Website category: jobs
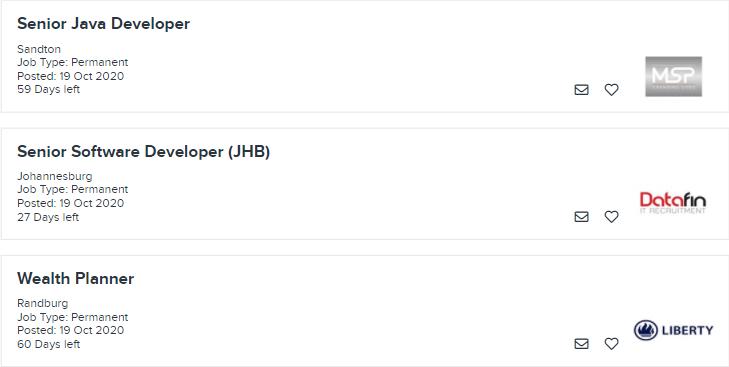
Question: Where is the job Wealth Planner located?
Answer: Randburg

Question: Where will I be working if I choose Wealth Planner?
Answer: Randburg

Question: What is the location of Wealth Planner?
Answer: Randburg

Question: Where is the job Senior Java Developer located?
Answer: Sandton

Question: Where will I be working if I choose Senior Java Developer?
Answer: Sandton

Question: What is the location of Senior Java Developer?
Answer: Sandton

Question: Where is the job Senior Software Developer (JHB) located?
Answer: Johannesburg

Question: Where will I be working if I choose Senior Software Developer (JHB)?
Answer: Johannesburg

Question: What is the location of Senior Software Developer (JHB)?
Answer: Johannesburg

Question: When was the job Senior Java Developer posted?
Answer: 19 Oct 2020

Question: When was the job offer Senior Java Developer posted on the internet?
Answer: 19 Oct 2020

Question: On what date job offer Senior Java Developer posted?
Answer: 19 Oct 2020

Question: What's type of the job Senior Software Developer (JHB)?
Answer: Job Type: Permanent

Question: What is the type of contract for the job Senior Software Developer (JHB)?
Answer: Job Type: Permanent

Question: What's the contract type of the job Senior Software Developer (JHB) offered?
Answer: Job Type: Permanent

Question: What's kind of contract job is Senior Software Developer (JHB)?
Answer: Job Type: Permanent

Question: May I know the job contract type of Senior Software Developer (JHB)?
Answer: Job Type: Permanent

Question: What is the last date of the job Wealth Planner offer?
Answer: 60 Days left

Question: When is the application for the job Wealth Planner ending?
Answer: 60 Days left

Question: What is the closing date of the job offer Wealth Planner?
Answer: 60 Days left

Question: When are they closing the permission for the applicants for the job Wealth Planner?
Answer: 60 Days left

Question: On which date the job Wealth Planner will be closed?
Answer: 60 Days left

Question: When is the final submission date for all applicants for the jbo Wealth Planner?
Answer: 60 Days left

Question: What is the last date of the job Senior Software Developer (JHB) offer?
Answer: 27 Days left

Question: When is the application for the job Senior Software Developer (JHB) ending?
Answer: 27 Days left

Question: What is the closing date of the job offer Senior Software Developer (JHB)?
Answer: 27 Days left

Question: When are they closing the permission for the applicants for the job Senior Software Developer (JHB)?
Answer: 27 Days left

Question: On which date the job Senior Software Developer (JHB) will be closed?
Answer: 27 Days left

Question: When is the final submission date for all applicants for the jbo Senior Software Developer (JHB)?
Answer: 27 Days left

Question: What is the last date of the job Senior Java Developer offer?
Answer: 59 Days left

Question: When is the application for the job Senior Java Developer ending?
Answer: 59 Days left

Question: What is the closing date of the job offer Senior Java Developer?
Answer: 59 Days left

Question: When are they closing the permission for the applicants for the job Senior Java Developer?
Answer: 59 Days left

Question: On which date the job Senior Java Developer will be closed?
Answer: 59 Days left

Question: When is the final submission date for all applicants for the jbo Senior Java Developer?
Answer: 59 Days left

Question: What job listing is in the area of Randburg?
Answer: Wealth Planner

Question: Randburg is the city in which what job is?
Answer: Wealth Planner

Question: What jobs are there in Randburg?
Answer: Wealth Planner

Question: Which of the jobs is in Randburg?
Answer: Wealth Planner

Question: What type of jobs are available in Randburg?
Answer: Wealth Planner

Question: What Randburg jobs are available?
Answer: Wealth Planner

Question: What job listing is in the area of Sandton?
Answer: Senior Java Developer

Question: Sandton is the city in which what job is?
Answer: Senior Java Developer

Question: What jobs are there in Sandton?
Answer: Senior Java Developer

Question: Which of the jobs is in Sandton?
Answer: Senior Java Developer

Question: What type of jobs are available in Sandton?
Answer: Senior Java Developer

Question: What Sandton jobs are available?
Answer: Senior Java Developer

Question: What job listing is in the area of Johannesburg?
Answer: Senior Software Developer (JHB)

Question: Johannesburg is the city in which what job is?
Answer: Senior Software Developer (JHB)

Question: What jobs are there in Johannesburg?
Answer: Senior Software Developer (JHB)

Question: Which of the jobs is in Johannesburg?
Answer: Senior Software Developer (JHB)

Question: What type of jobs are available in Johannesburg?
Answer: Senior Software Developer (JHB)

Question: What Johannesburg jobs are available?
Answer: Senior Software Developer (JHB)